Fundus camera: zeiss
Shooting center: midpoint
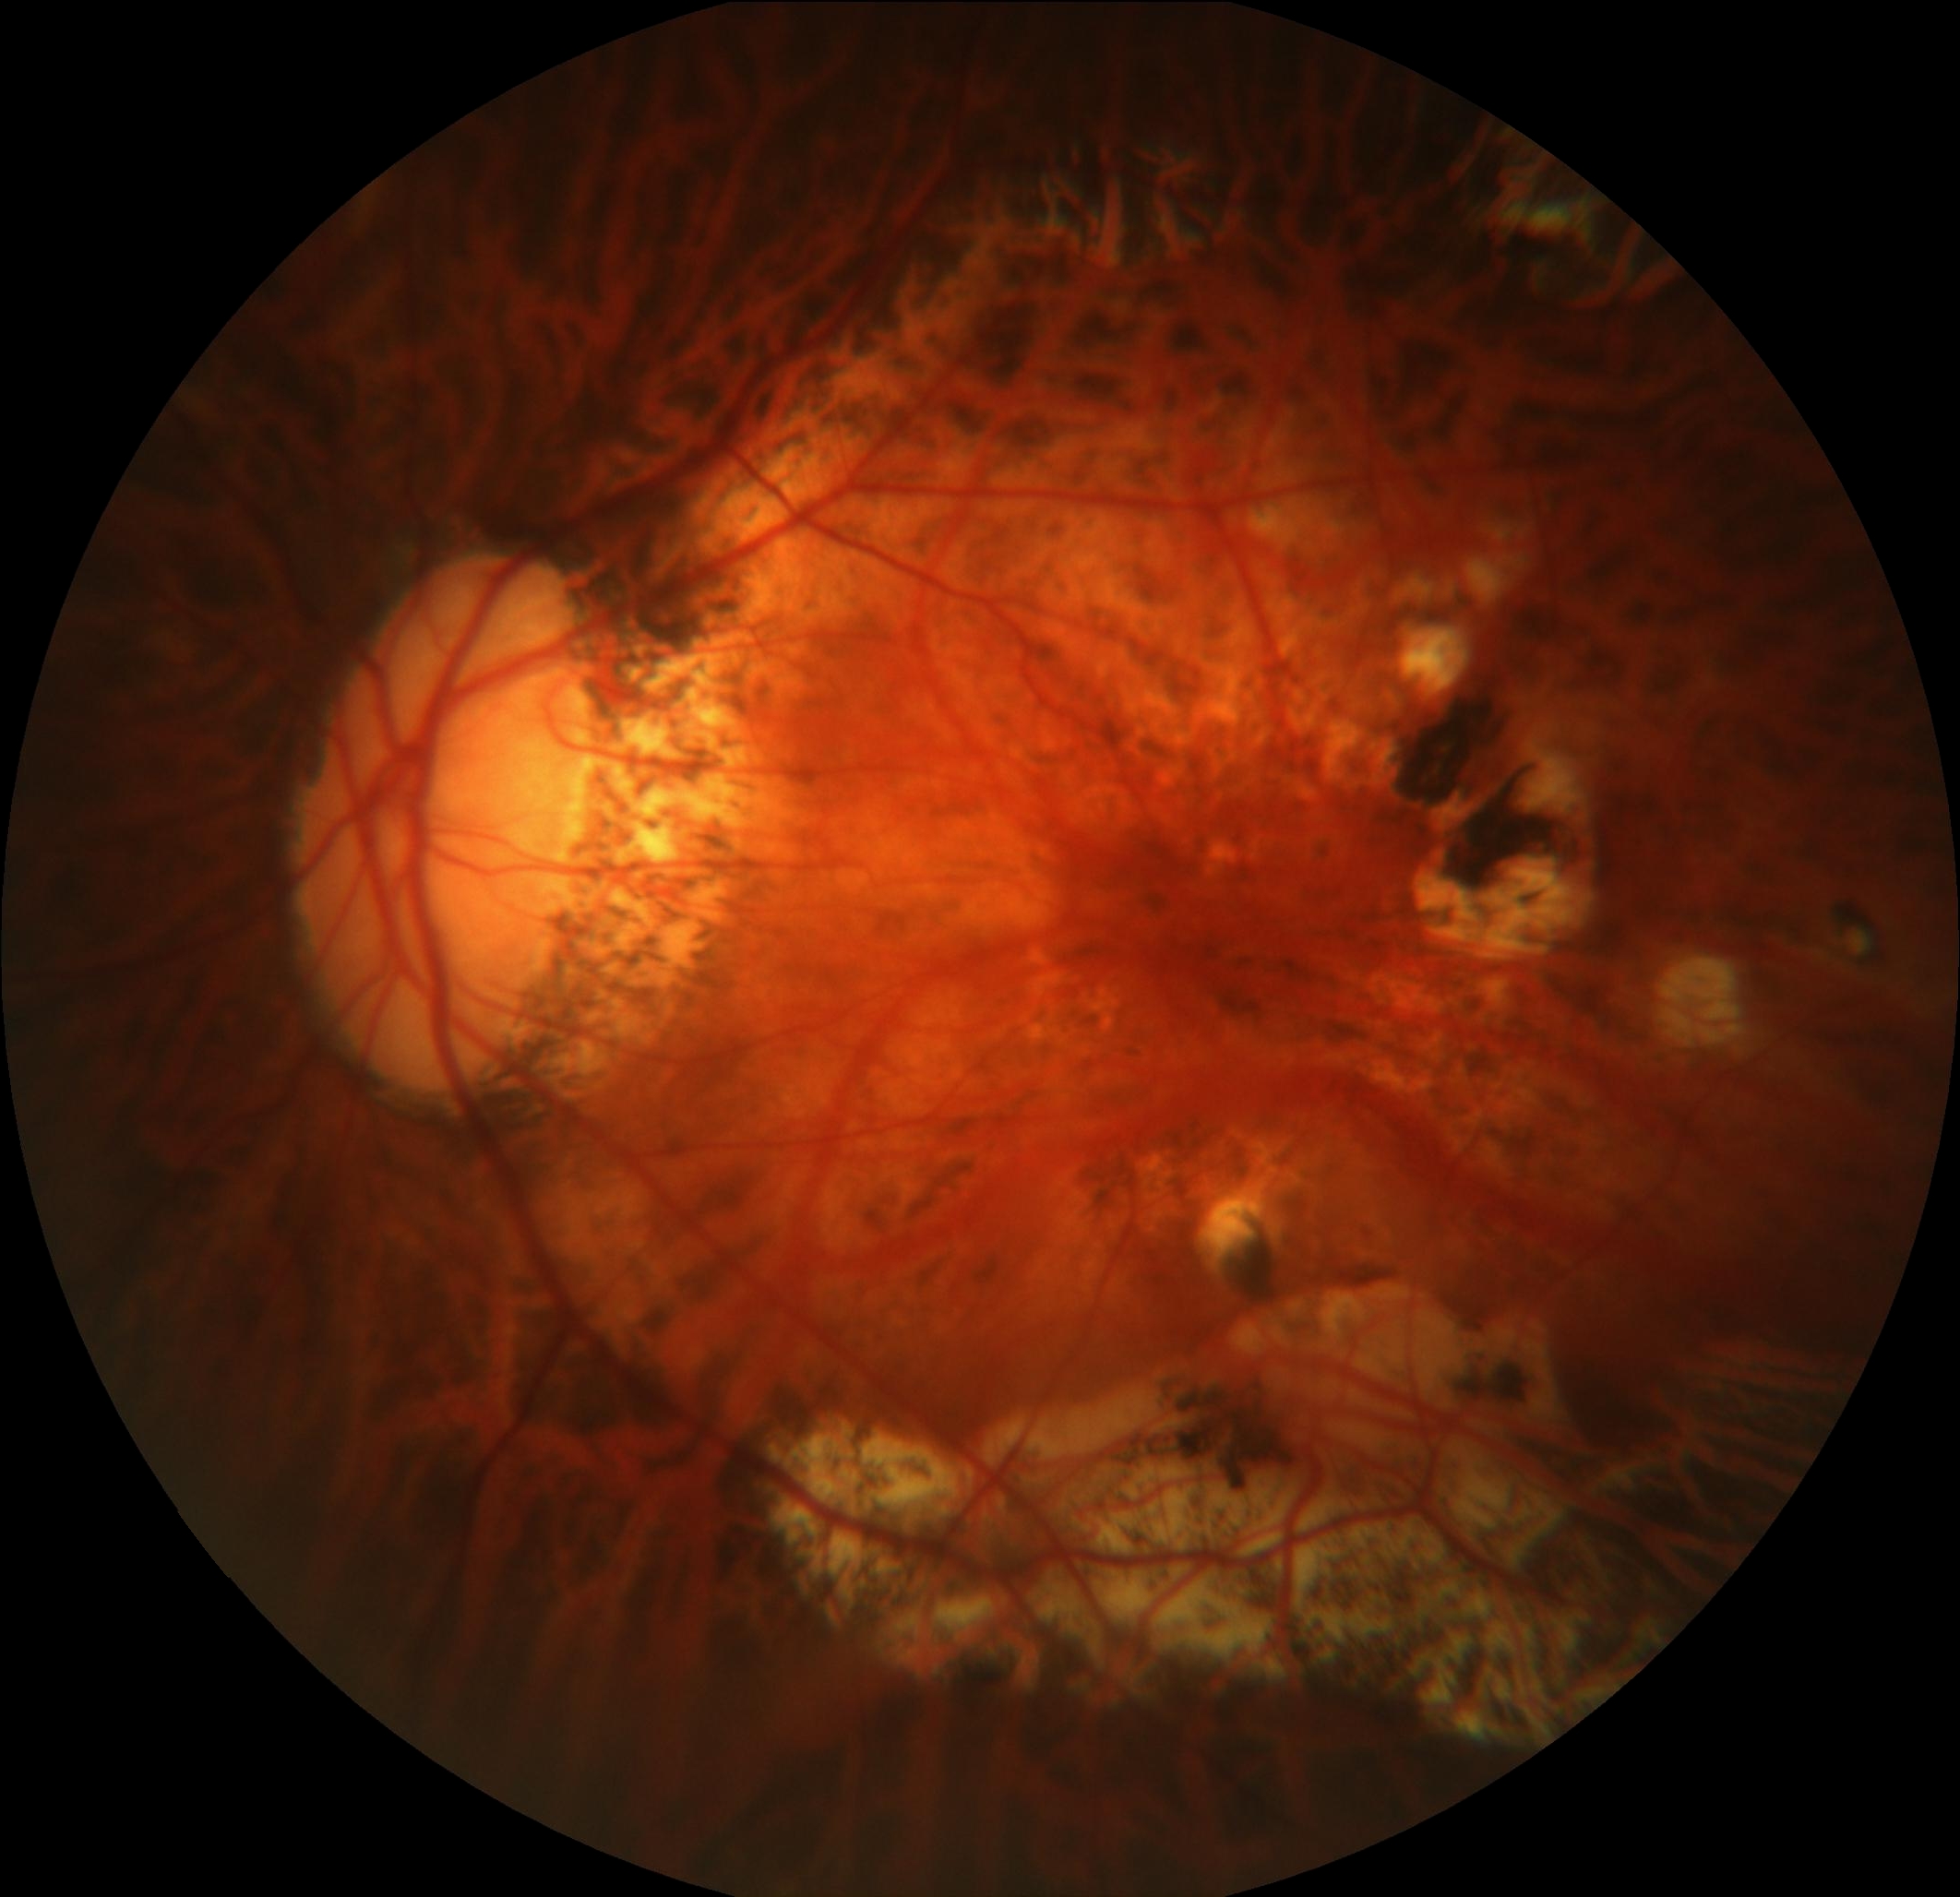
Pathologic myopia: yes
Patchy retinal atrophy: present
Retinal detachment: absent